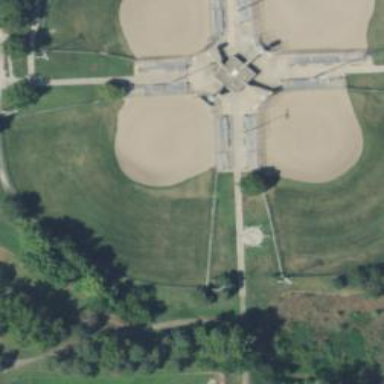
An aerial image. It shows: Memorial site with historic significance.